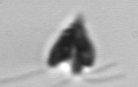
Label: Pyramimonas_longicauda